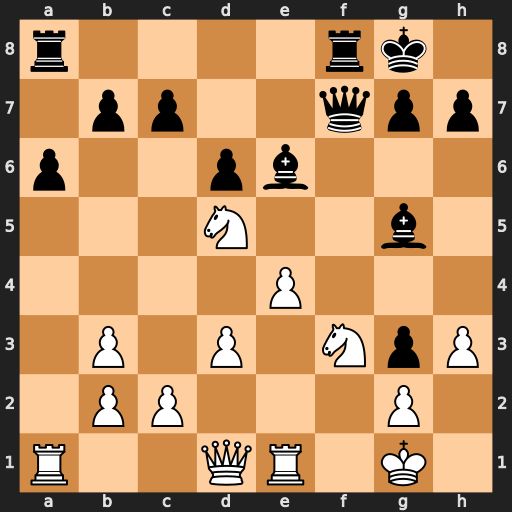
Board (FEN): r4rk1/1pp2qpp/p2pb3/3N2b1/4P3/1P1P1NpP/1PP3P1/R2QR1K1
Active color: w
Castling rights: -
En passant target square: -
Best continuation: Nxg5 Qf2+ Kh1 Bxd5 exd5